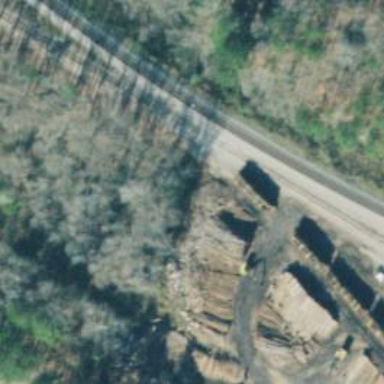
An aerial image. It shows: Rail spur service.